Field crop: maize
Growth stage: 1
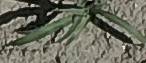
Species: sorghum